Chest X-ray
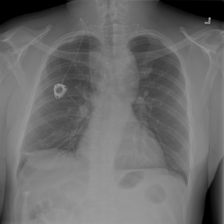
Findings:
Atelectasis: positive
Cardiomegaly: negative
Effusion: negative
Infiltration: negative
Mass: negative
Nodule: negative
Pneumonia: negative
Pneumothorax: negative
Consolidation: negative
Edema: negative
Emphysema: negative
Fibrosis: negative
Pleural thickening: negative
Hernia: negative